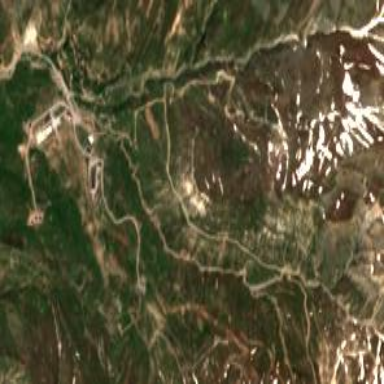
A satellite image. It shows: Ski resort area designated for winter sports activities.